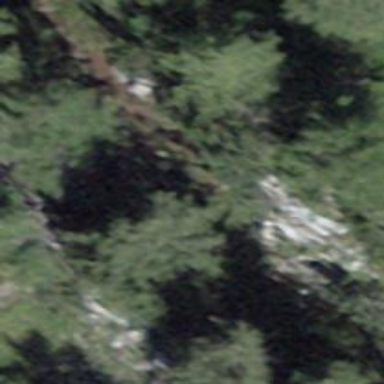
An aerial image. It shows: Natural cliff.